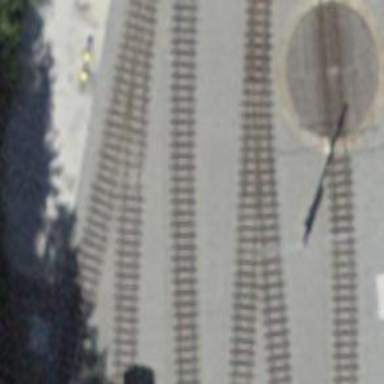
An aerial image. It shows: Narrow-gauge railway yard with electrified contact lines.